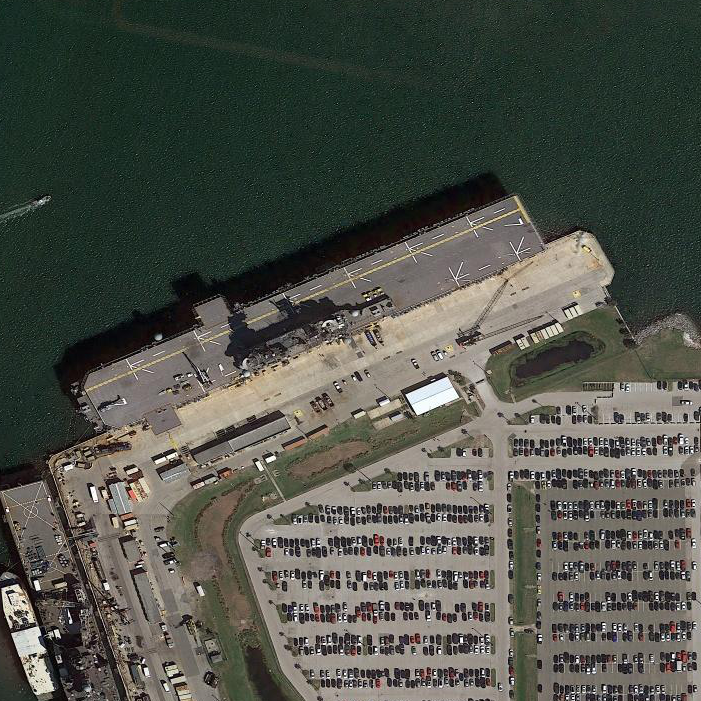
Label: Wasp-class_assault_ship